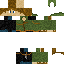
A male human skin with medium skin, wearing brown long hair dressed in a blue hoodie and black pants, featuring a closed mouth.